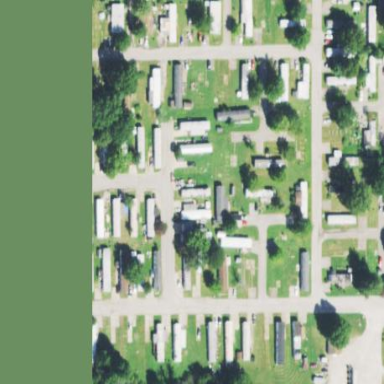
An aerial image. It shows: Residential area designated as trailer park.